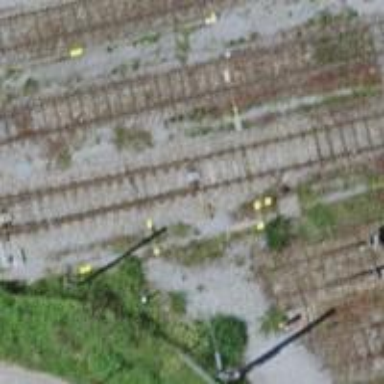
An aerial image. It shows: Railway switch.